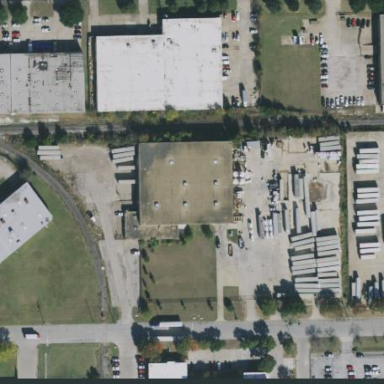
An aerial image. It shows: Warehouse building.